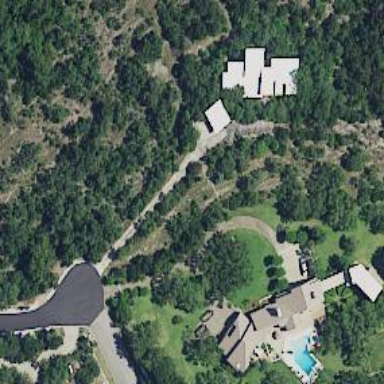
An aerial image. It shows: Driveway leading to service road.